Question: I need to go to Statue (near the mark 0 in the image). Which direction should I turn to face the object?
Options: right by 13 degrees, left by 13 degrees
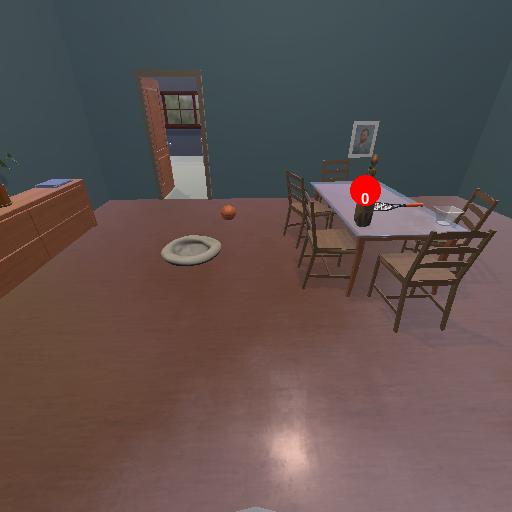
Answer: right by 13 degrees